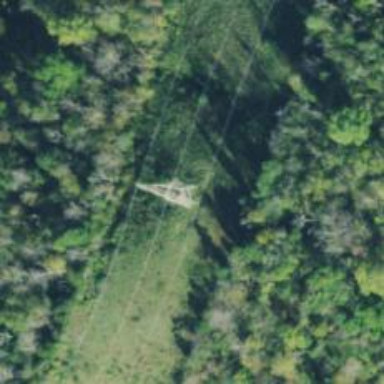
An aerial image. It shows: Power tower.